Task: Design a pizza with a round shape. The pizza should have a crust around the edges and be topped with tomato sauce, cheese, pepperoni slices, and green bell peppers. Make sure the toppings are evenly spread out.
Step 669:
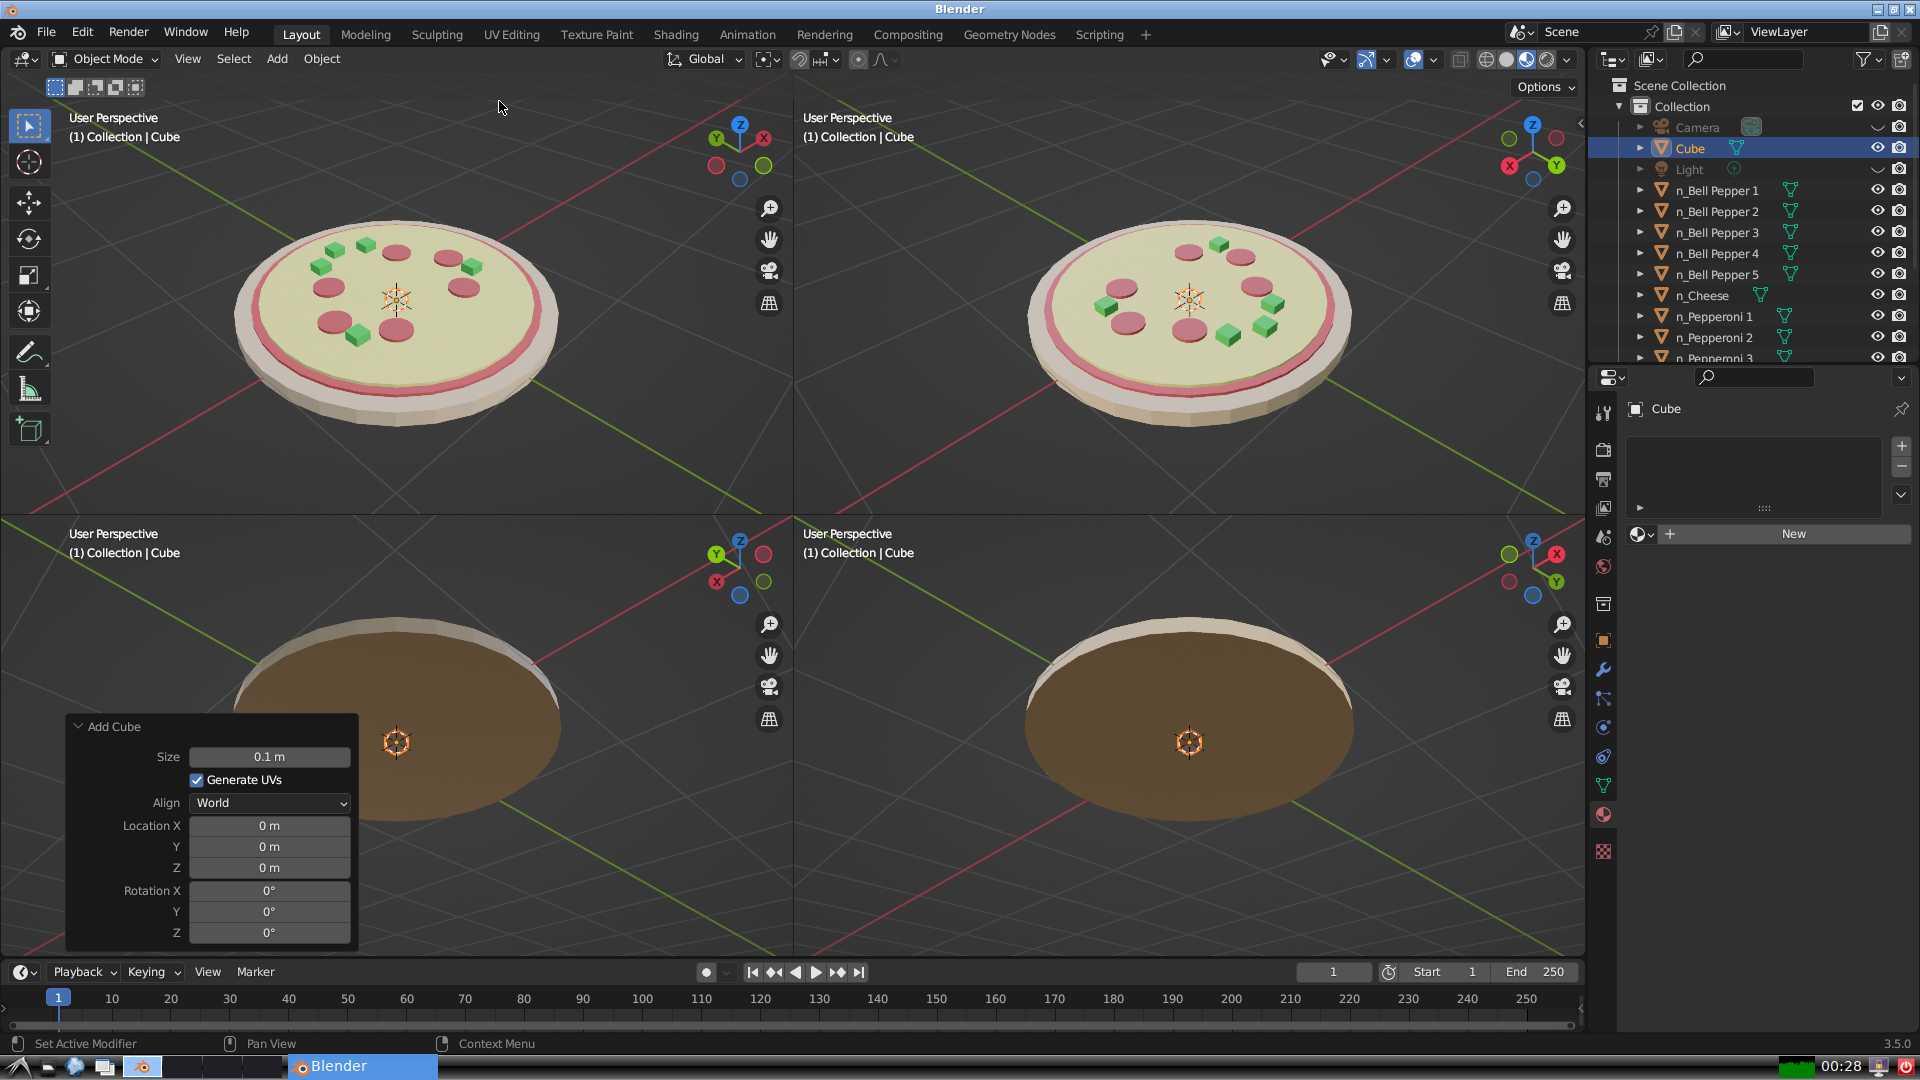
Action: {"mouse_move": [270, 757]}